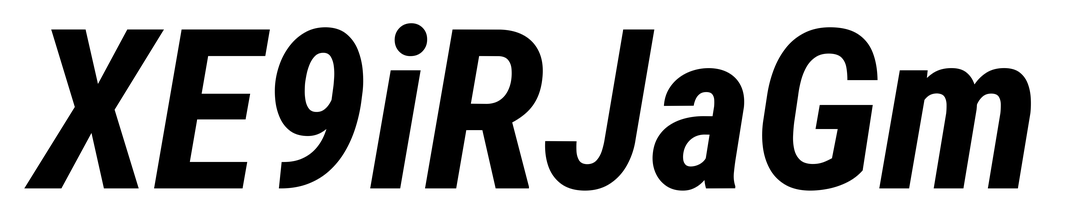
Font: Roboto-Italic_Condensed_Bold_Italic